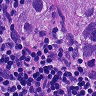
Metastatic tissue present: yes